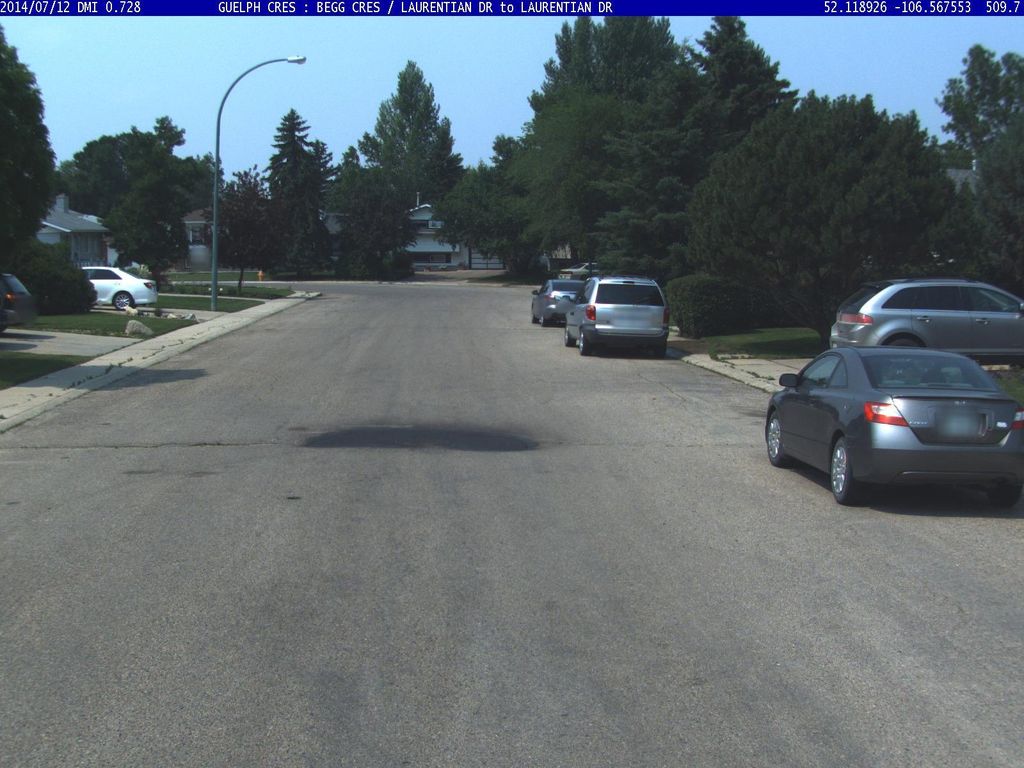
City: saskatoon